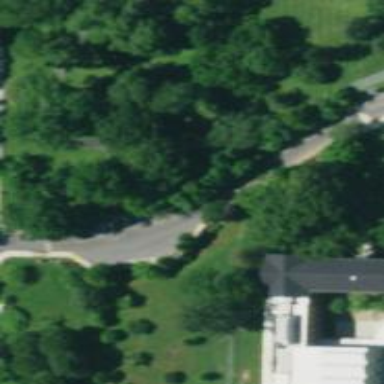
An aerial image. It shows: Residential road with sidewalk on the left side.